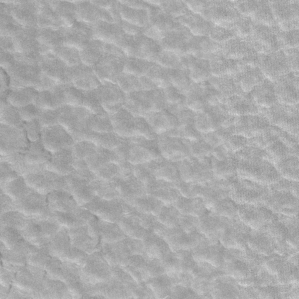
Label: frost